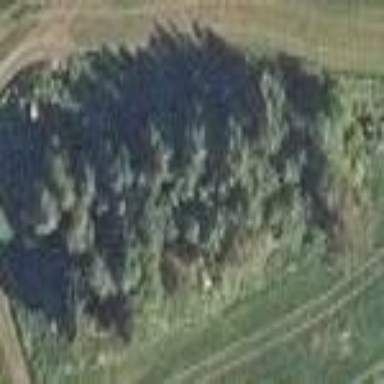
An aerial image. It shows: Forest area.